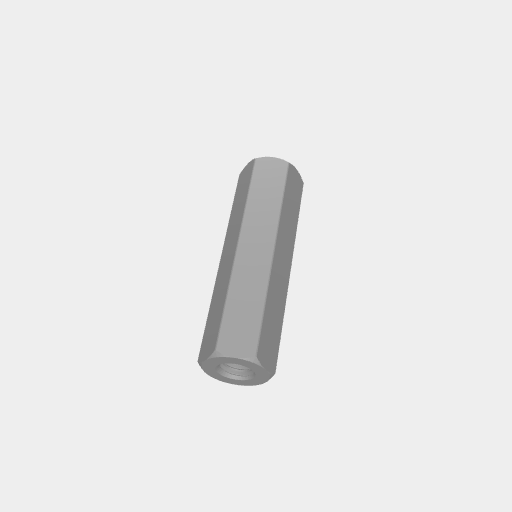
Part: Standoff8RID26